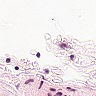
Metastatic tissue present: no